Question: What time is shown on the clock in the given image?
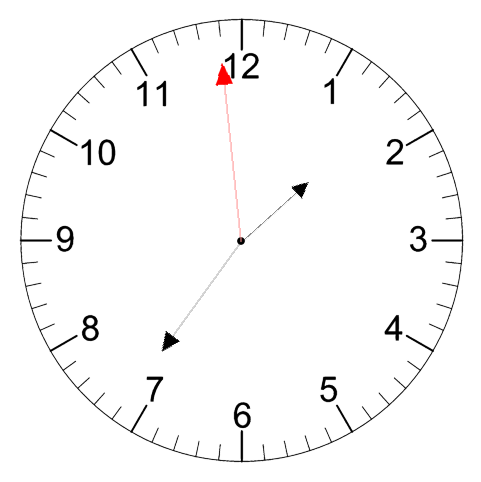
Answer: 01:35:59